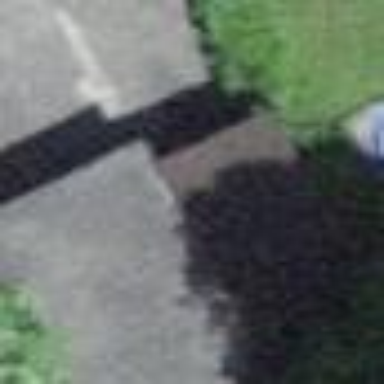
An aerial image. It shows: Garage.